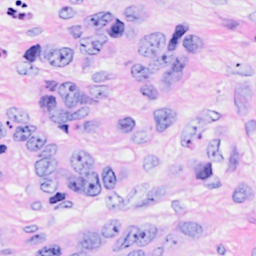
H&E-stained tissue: Breast